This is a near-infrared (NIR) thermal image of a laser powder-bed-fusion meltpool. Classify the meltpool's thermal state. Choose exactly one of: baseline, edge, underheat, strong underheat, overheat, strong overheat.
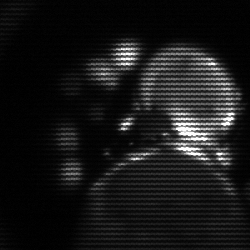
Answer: edge